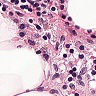
Metastatic tissue present: no